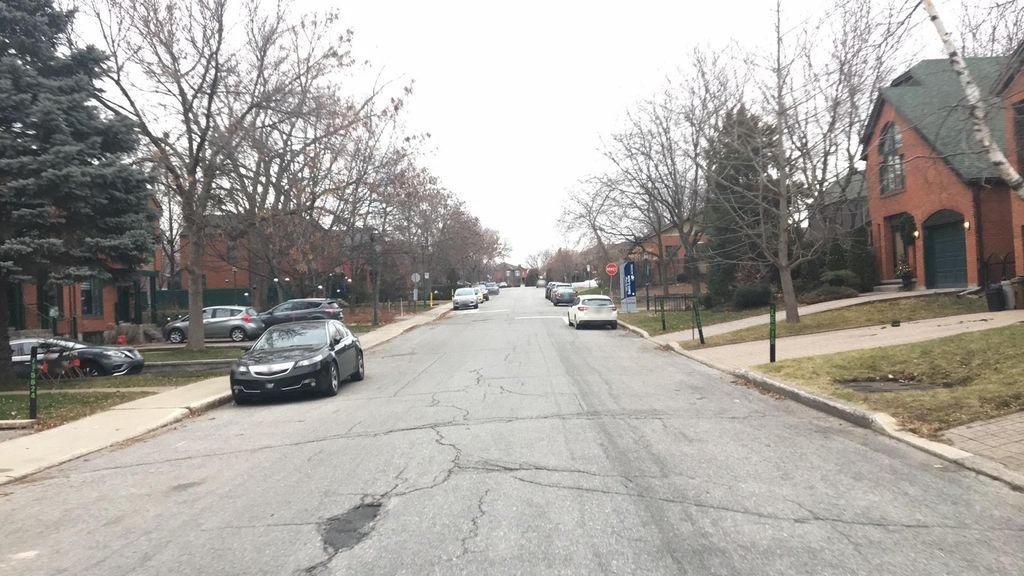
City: montreal